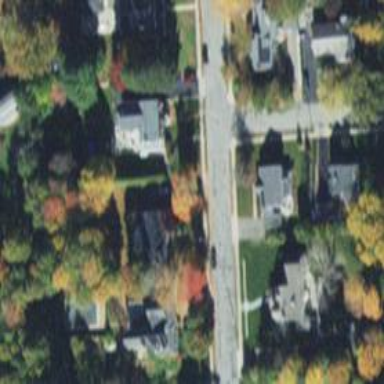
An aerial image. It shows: Residential road with asphalt surface and separate sidewalk.